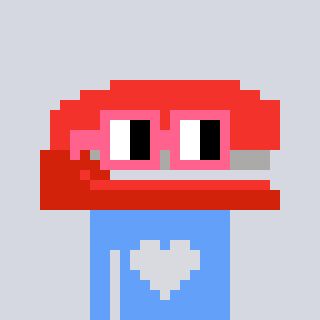
a pixel art character with square pink glasses, a stapler-shaped head and a blue-colored body on a cool background